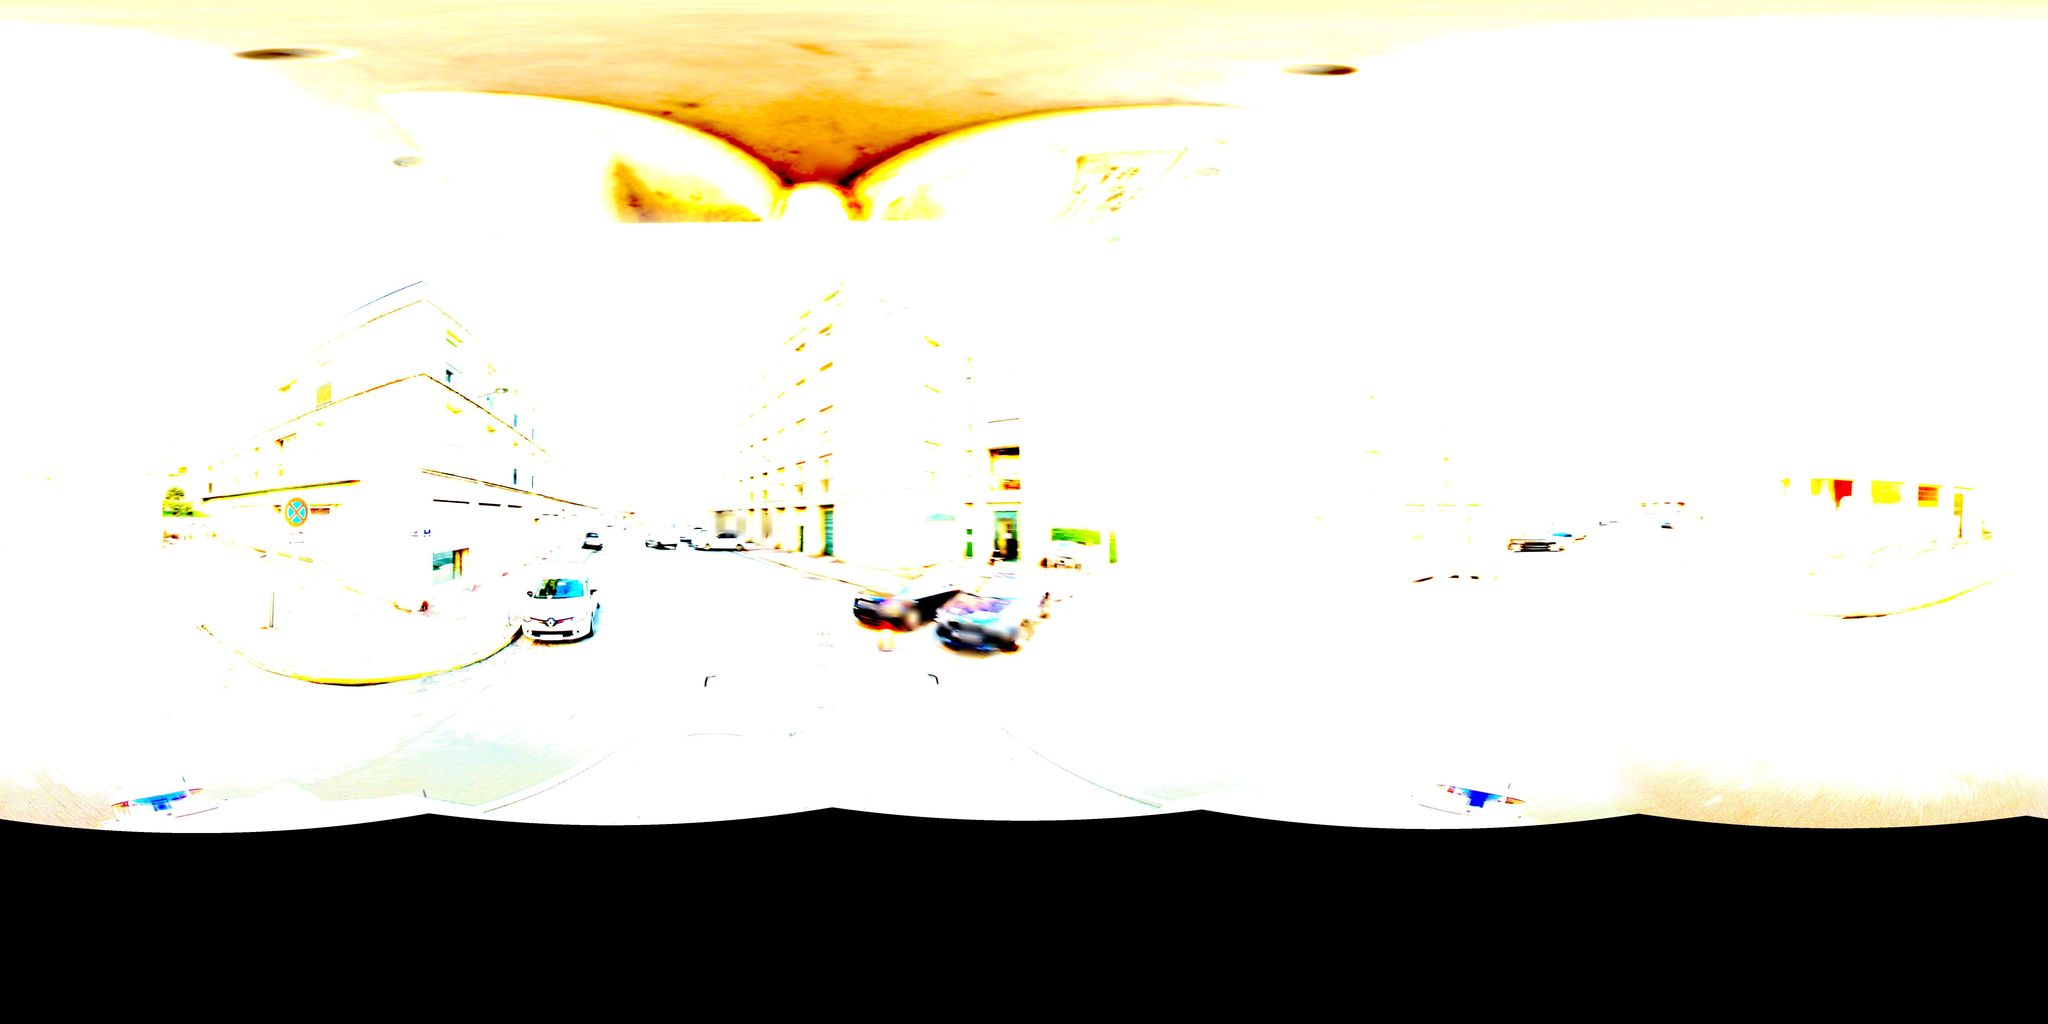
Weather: snowy
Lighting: day
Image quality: slightly poor
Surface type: driving surface
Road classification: steps, residential, footway
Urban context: urban centre
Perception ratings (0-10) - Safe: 2.14, Lively: 1.99, Beautiful: 4.6, Boring: 7.88, Depressing: 6.47, Wealthy: 6.51